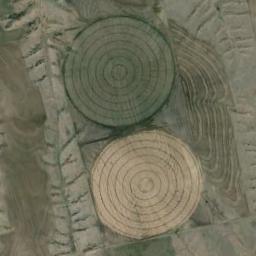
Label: circular_farmland